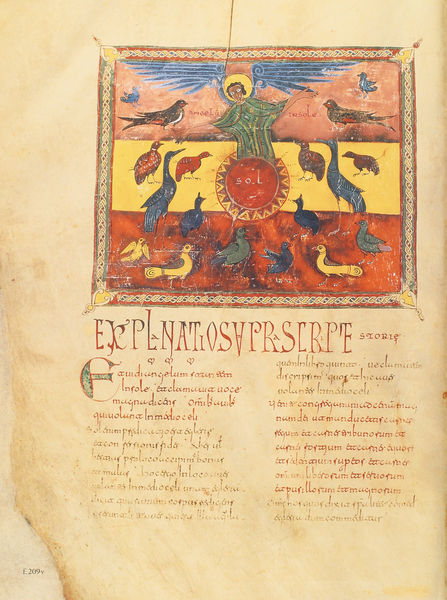
Titel: Beatus-Manuskript
Künstler: Magius
Institution: New York, Pierpont Morgan Library
Schlagwörter: blau, flügel, gemälde, himmel, vogel, gelb, grün, rot, tiere, federn, mensch, rahmen, taube, vögel, sonne, gold, engel, schrift, farbe, rand, verzierung, adam, buch, vergoldet, seite, illustration, text, buchstaben, buchseite, heiligenschein, christus, jesus, brief, heiliger, sol, latein, hanschrift, initial, buchmalerei, majuskel, erschaffung, engele, silben